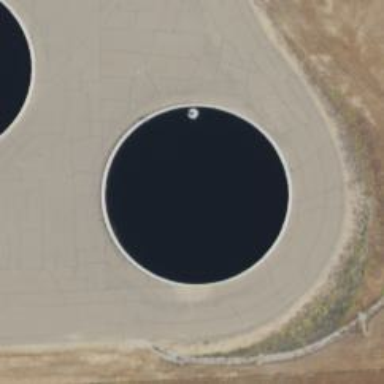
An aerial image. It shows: Body of wastewater.